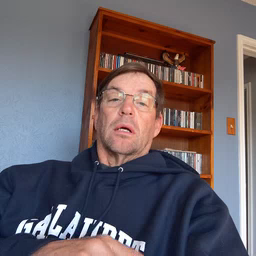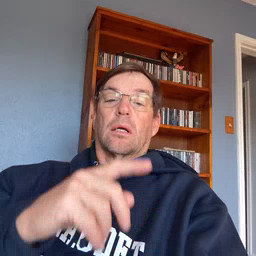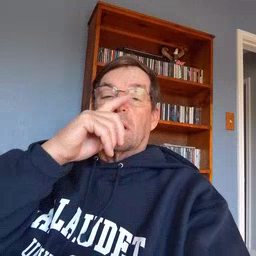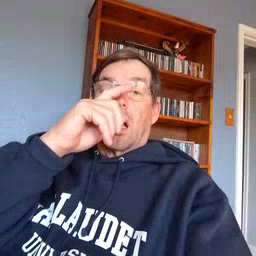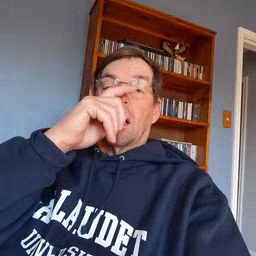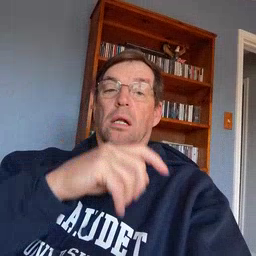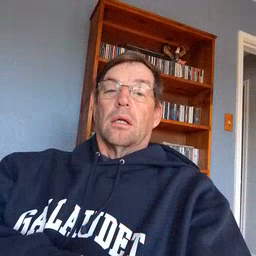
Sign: doll